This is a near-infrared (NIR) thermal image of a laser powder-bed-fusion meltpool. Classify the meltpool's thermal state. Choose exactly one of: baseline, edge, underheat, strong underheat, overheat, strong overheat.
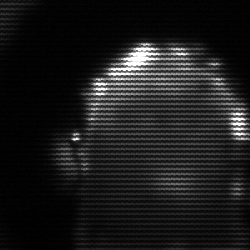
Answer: baseline